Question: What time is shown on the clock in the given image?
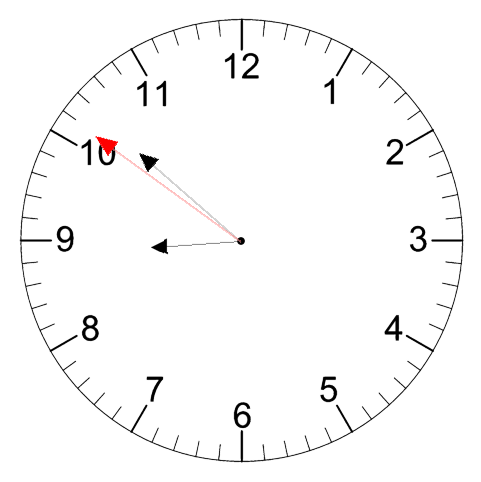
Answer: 08:51:51